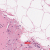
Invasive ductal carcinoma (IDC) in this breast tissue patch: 0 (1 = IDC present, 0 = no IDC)